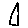
Label: triangle